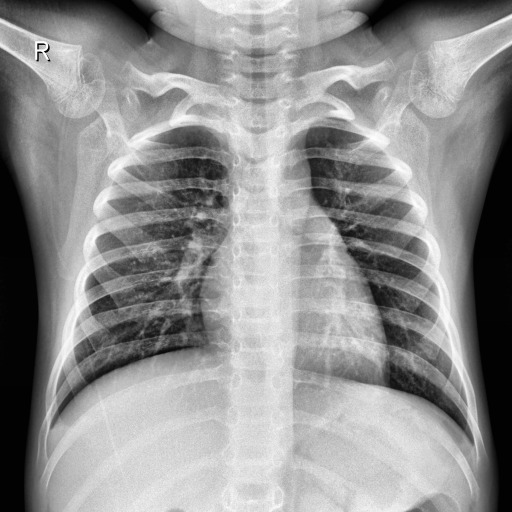
Finding: NORMAL